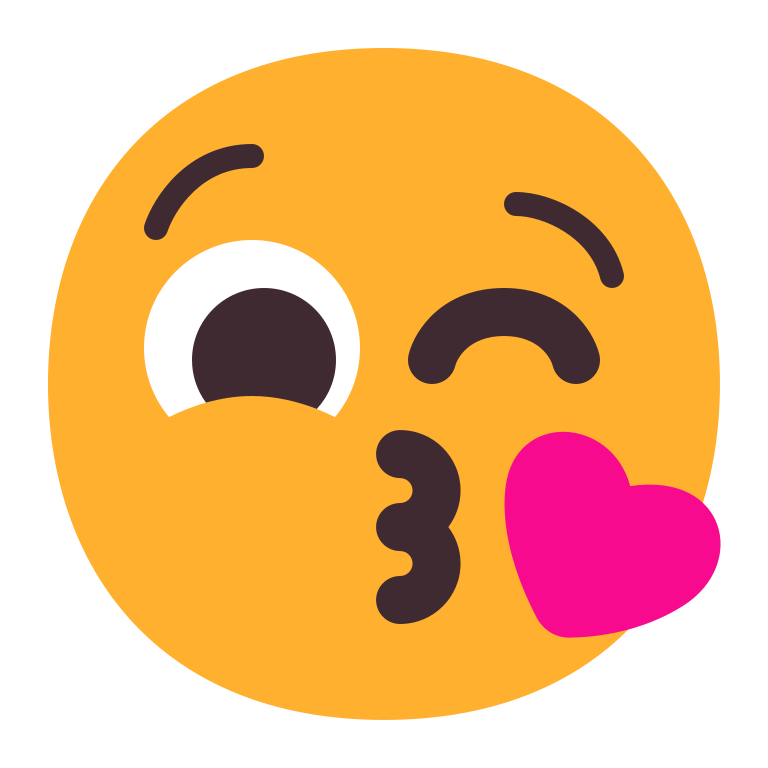
face blowing a kiss flat